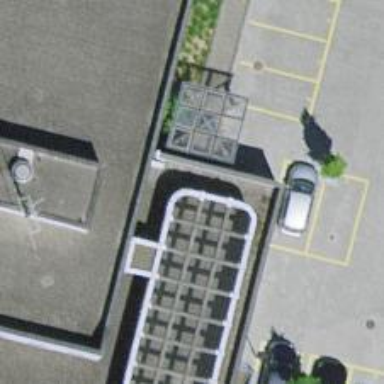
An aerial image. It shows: Police building.